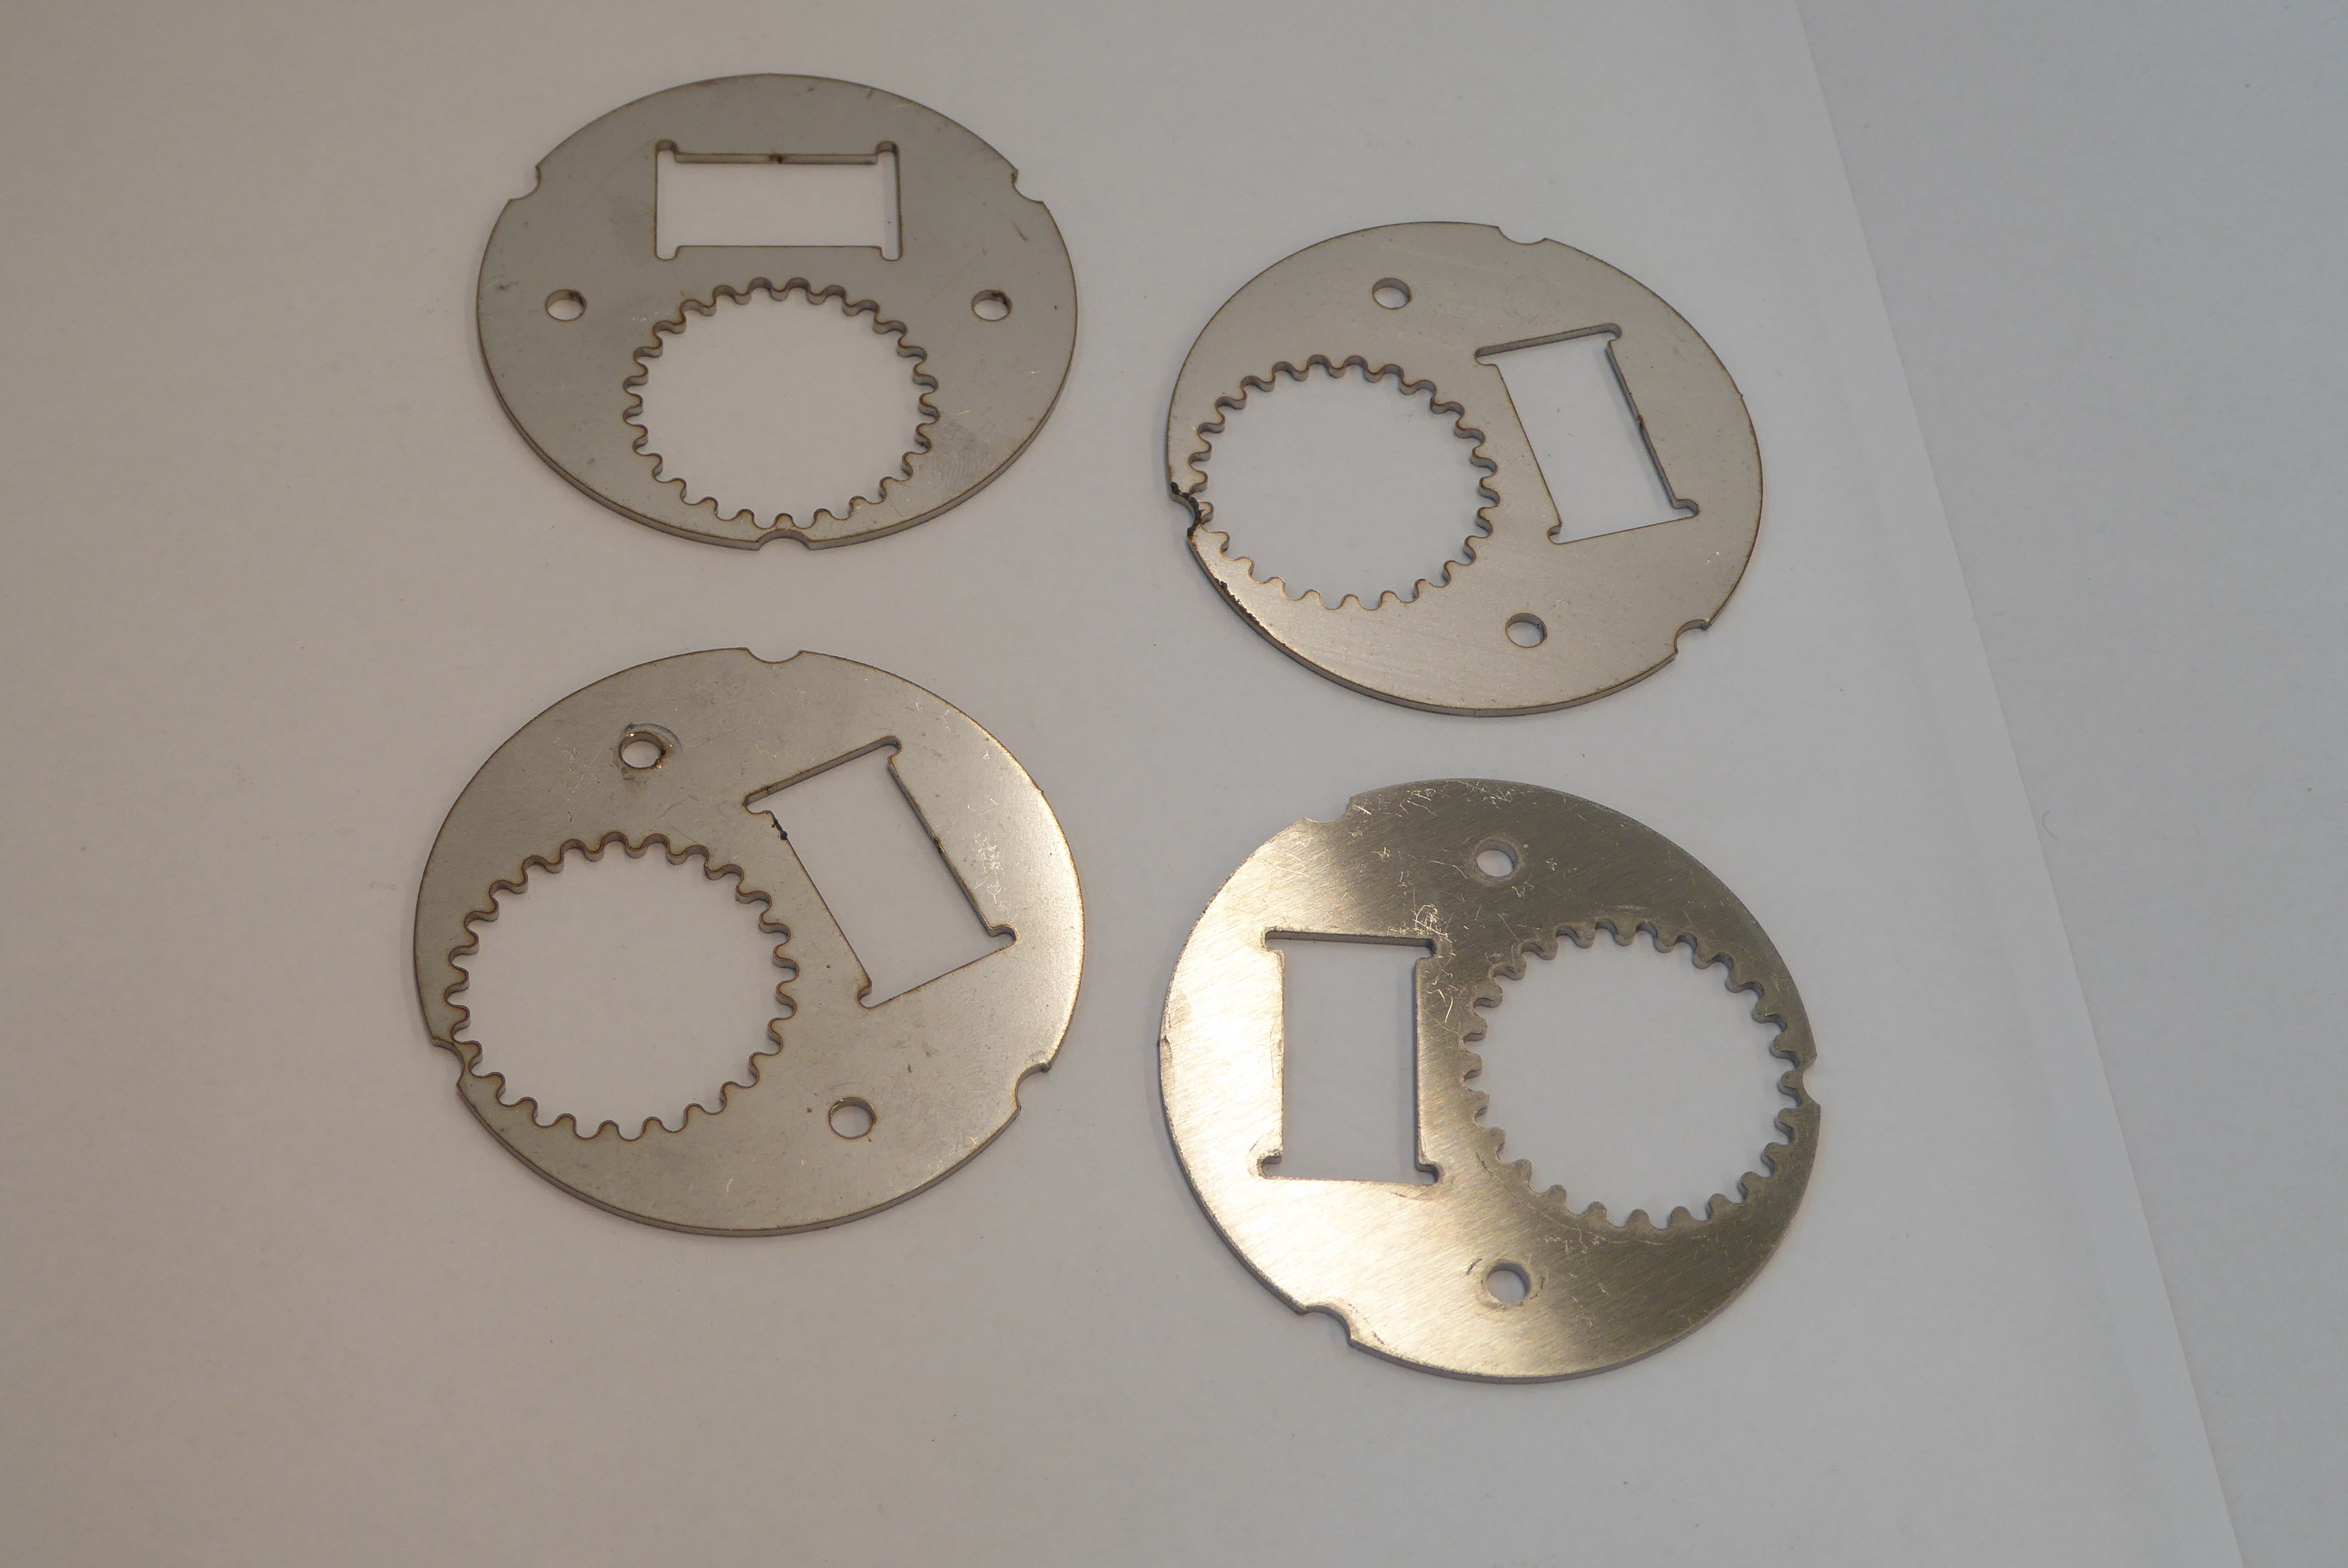
Label: Bottle Opener - Inlay